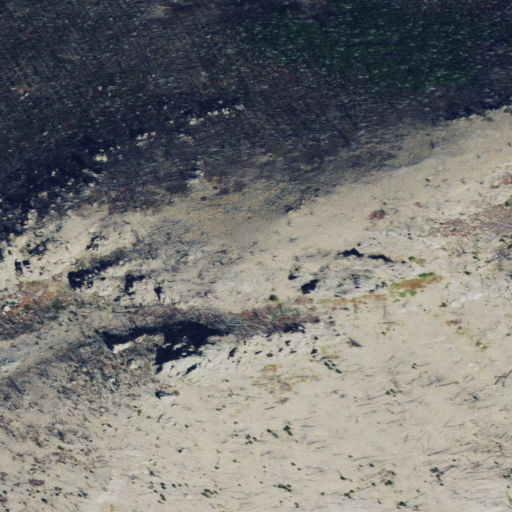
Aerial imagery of mountain in Montana named Packsaddle Butte containing shrub and grassland